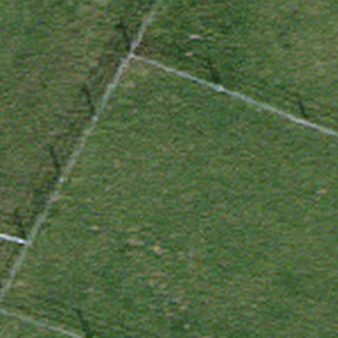
Label: other